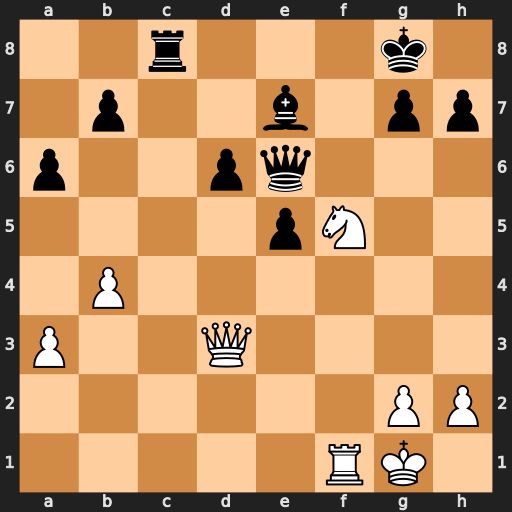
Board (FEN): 2r3k1/1p2b1pp/p2pq3/4pN2/1P6/P2Q4/6PP/5RK1
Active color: w
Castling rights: -
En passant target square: -
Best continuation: Qd5 Qxd5 Nxe7+ Kh8 Nxd5